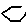
Label: hexagon